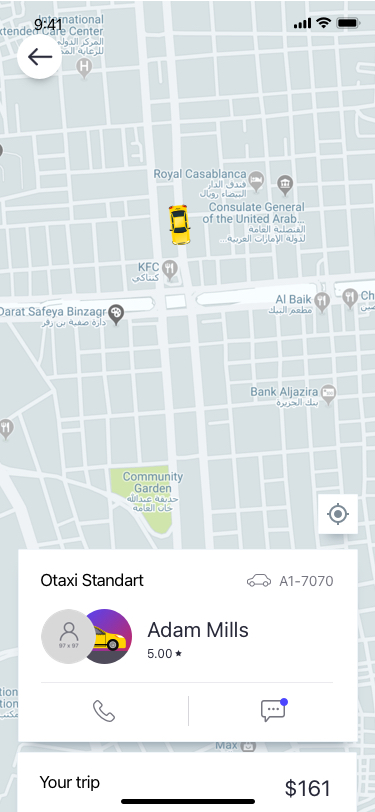
Text in this UI design:
Otaxi Standart
Adam Mills
5.00
A1-7070
Your trip
$161